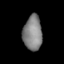
Tissue: skin
Cell type: Others
Senescence score: 0.2736
Nuclear area (px): 644
Mean DAPI intensity: 129.955